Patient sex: M
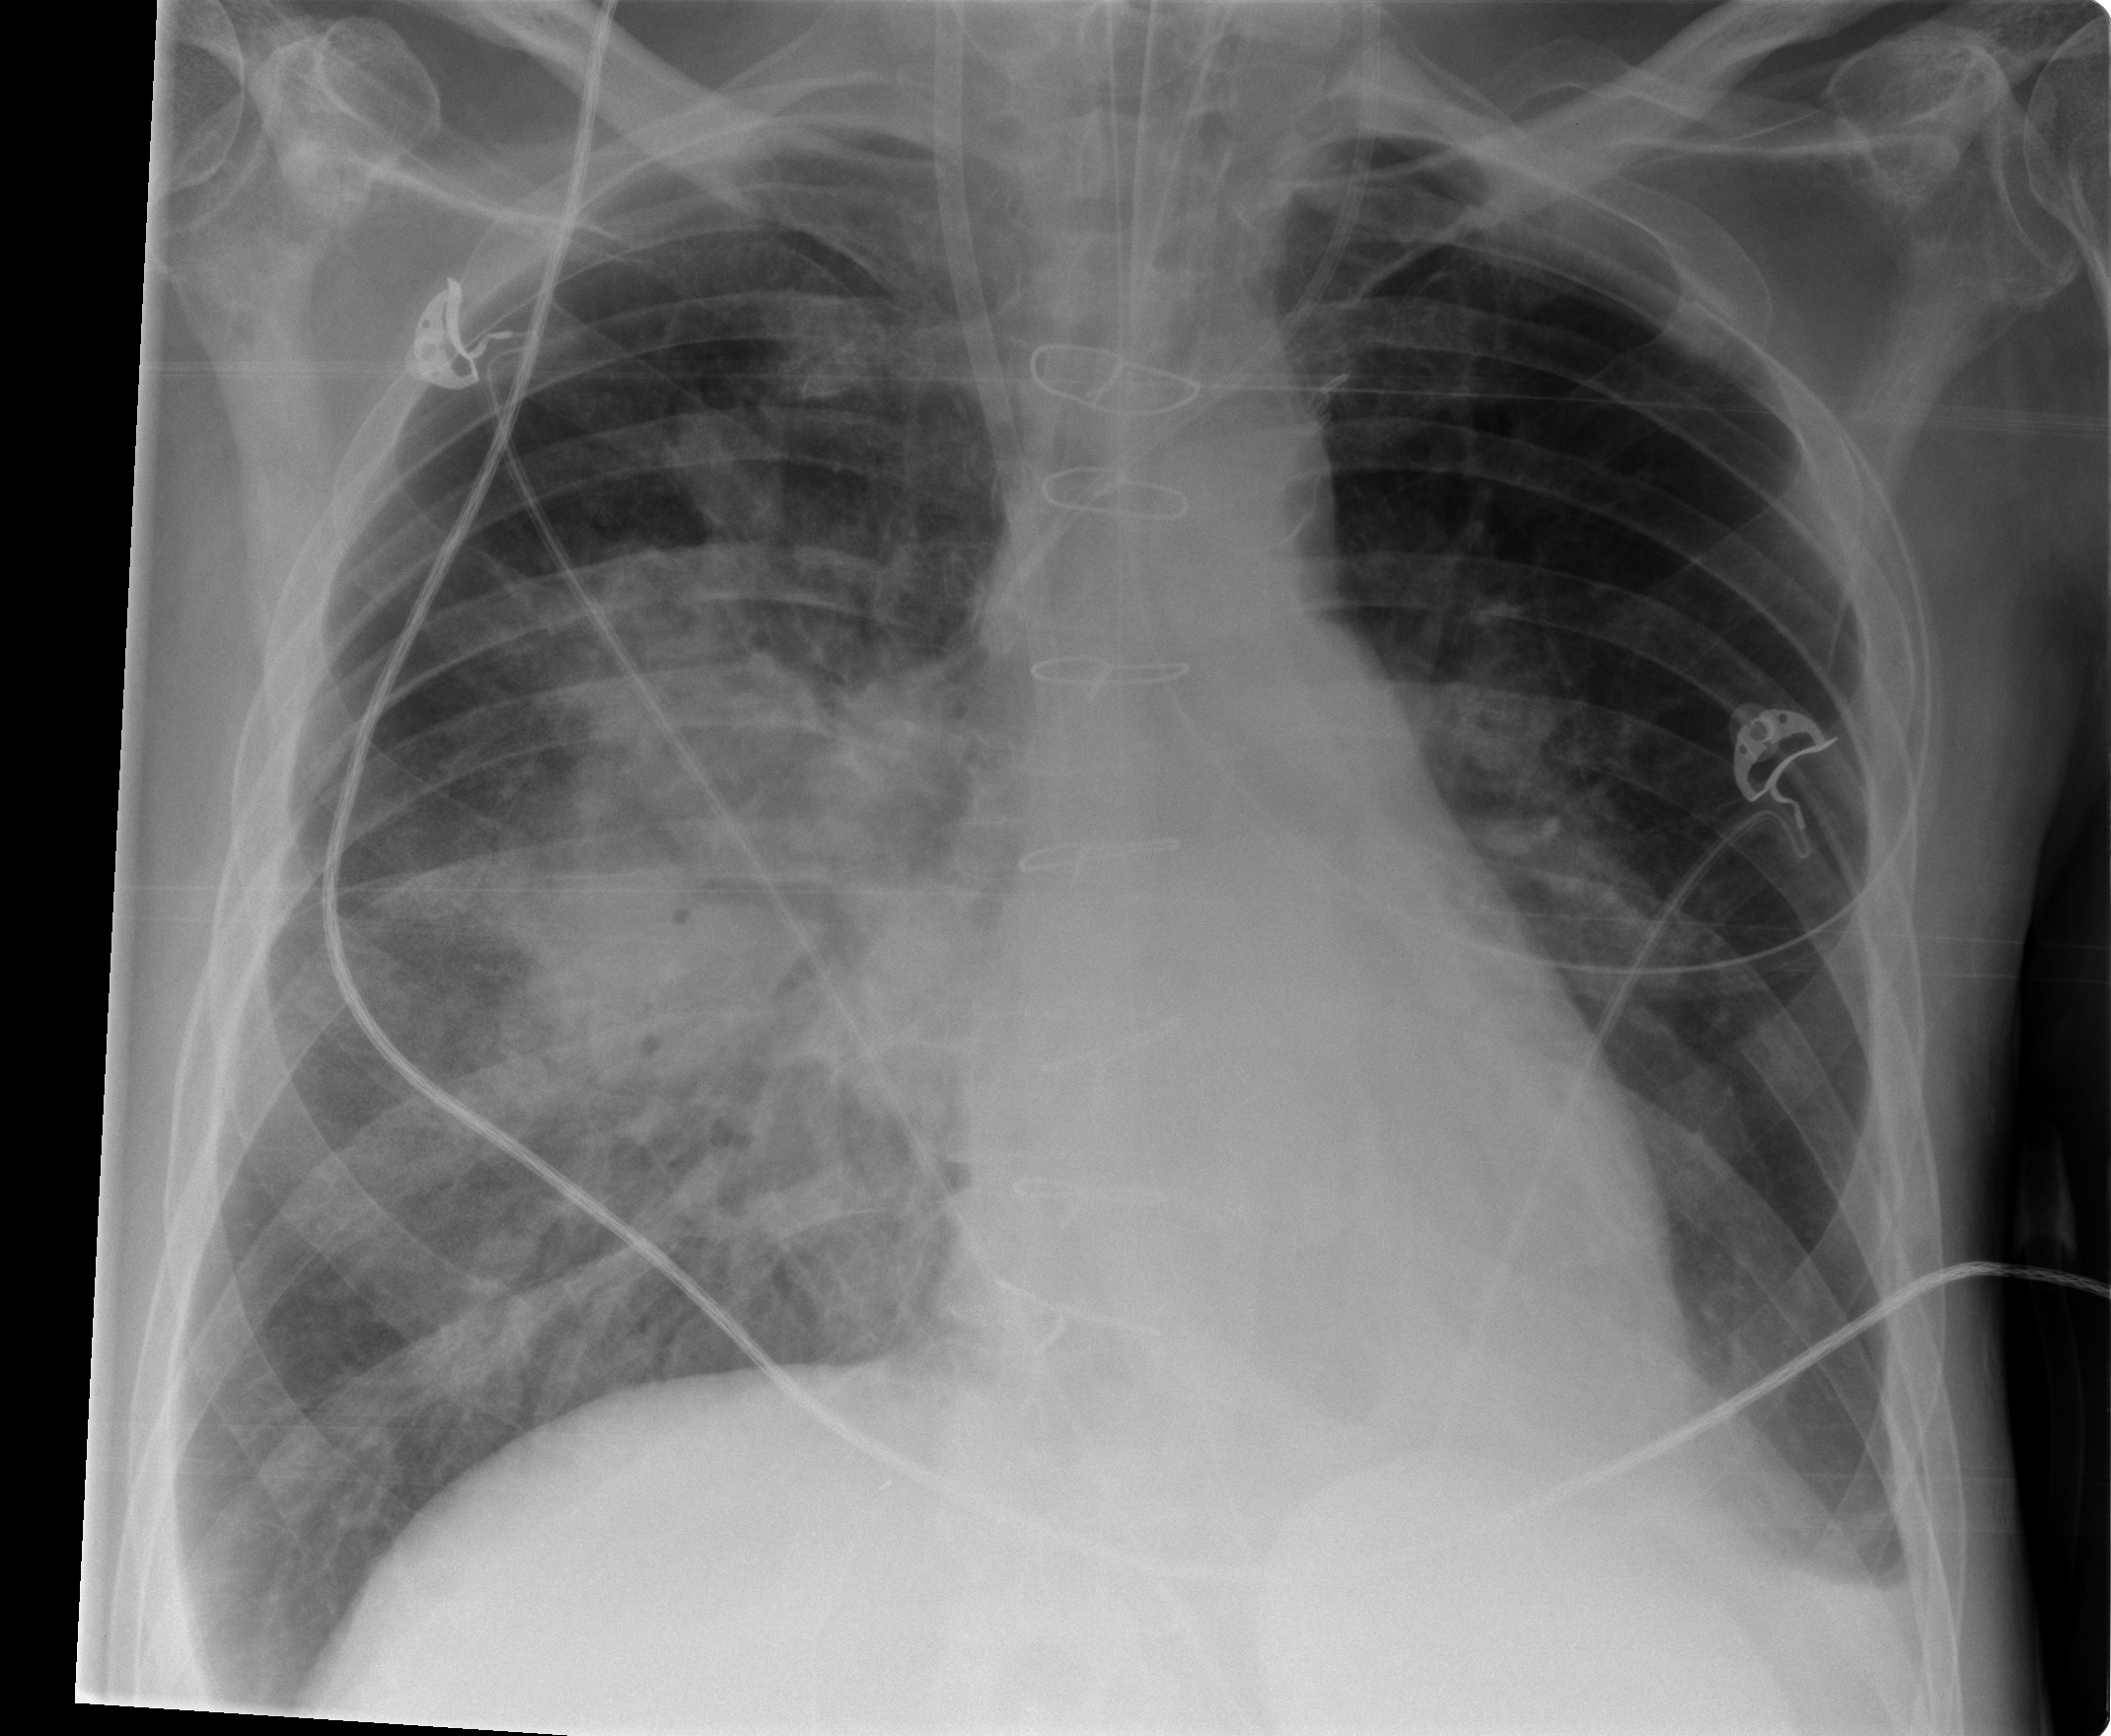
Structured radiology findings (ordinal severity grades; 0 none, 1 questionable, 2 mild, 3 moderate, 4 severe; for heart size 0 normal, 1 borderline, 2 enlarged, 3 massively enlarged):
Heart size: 2
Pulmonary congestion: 2
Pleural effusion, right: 2
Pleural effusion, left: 2
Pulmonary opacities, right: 3
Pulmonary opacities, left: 2
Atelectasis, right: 1
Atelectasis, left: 2